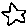
Label: star